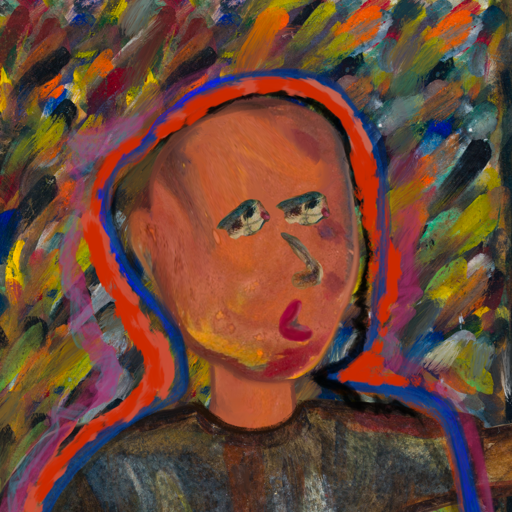
Background: An_Impression, Head And Neck Side: Mother_And_Son_Son, Face Side: Pipe, Bust: Mosgoul, Hair Side: Experience, Head Accessory: Blank, Second Necklace: Blank, Necklace: Blank, Baby: Blank